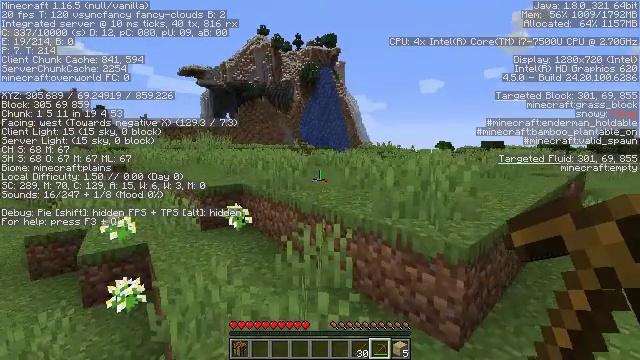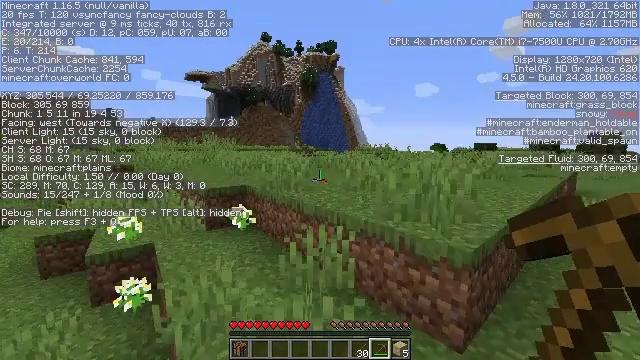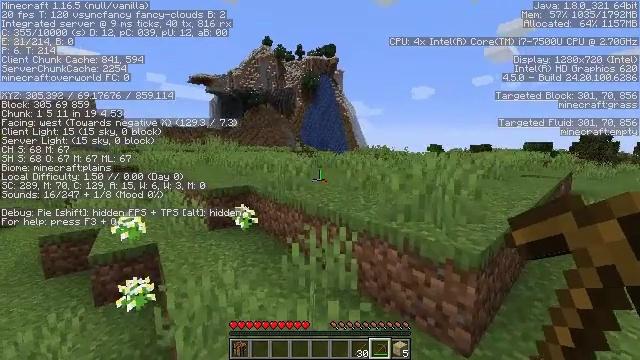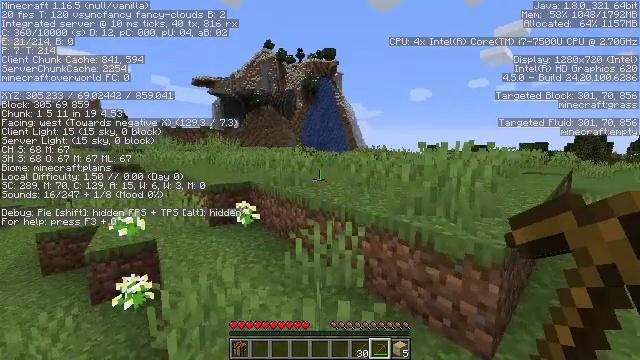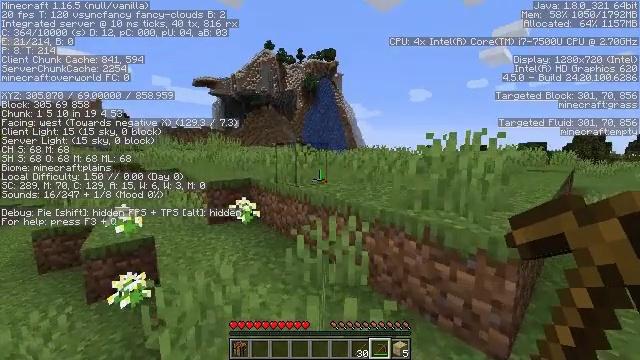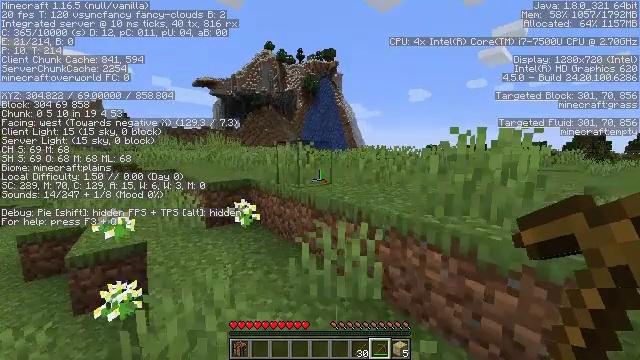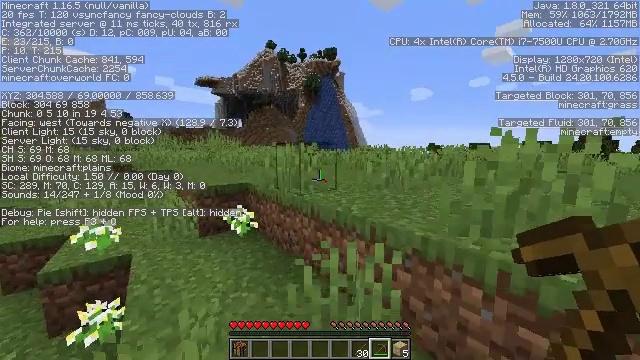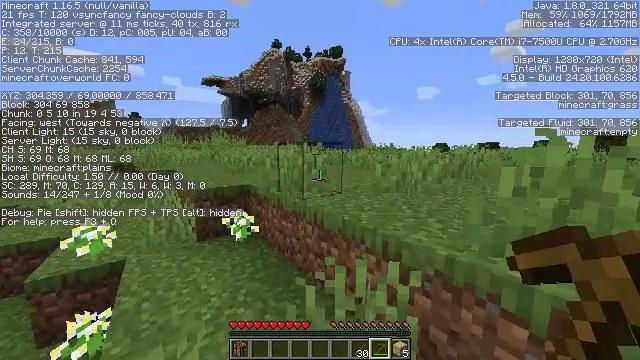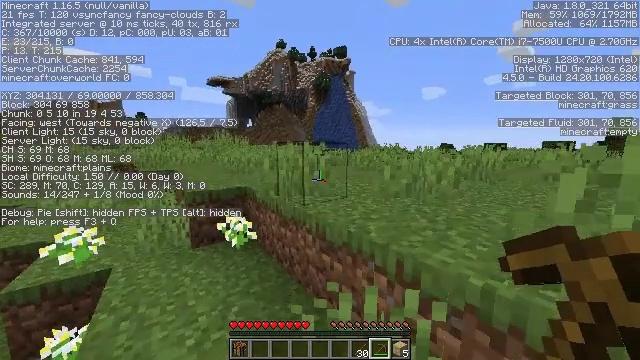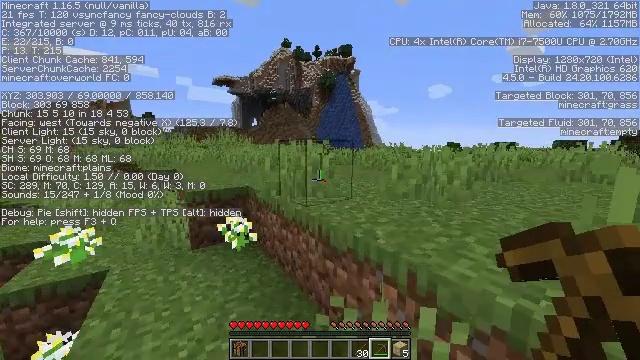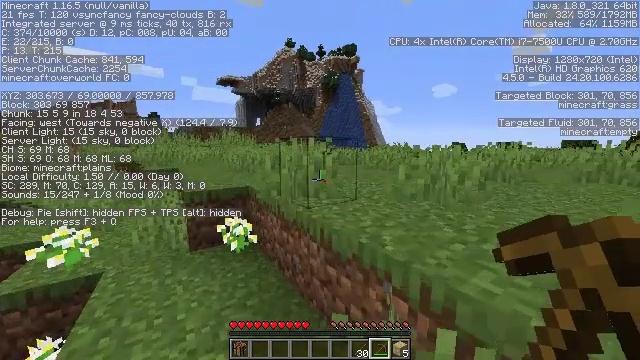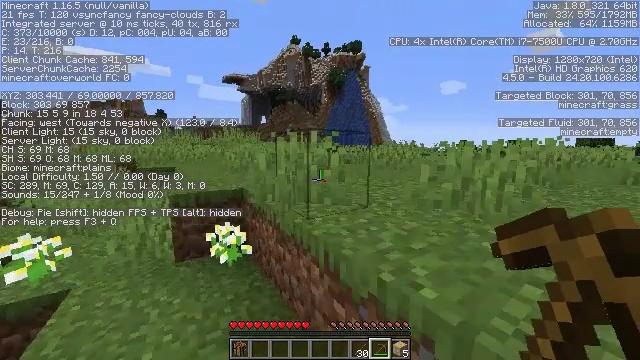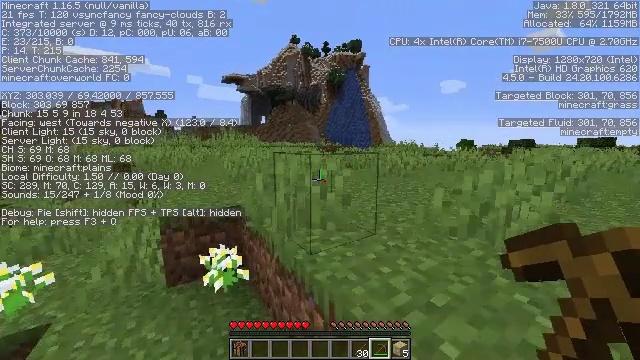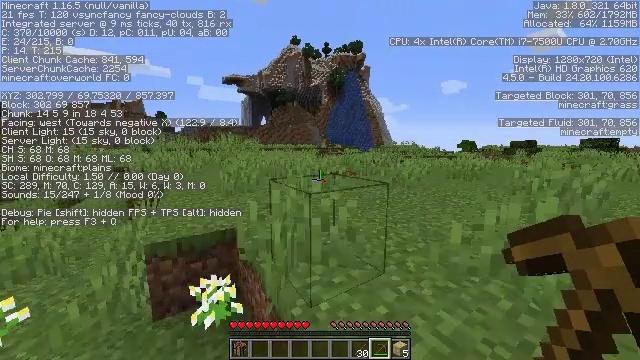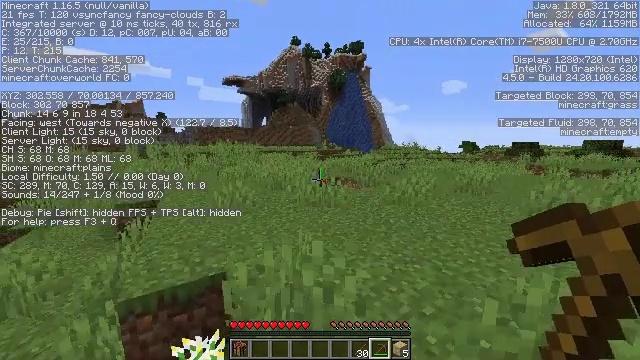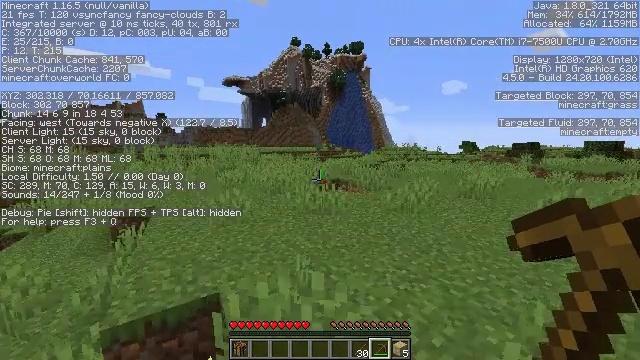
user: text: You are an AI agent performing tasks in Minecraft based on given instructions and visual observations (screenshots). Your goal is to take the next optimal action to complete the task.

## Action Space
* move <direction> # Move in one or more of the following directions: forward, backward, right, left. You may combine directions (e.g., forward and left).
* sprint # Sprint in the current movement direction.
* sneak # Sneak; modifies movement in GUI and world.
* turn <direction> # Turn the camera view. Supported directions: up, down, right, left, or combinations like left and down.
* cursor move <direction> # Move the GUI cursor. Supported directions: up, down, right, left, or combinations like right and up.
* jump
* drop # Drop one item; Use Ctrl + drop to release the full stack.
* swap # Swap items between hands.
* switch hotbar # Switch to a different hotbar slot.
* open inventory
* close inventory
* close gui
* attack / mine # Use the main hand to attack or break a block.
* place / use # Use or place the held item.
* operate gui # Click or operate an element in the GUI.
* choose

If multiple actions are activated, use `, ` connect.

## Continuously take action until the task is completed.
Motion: motion action
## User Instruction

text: Harvest grass block to clear the area.
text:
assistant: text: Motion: move forward, sprint
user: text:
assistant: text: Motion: move forward, sprint
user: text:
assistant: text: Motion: move forward, sprint
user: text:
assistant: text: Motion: move forward, sprint
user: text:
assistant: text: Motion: move forward, sprint
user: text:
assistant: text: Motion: move forward, sprint
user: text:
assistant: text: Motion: move forward, sprint, turn left
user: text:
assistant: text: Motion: move forward, sprint, turn left
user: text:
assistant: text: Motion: move forward, sprint, turn left
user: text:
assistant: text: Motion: move forward, sprint
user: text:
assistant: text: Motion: move forward, sprint, turn left
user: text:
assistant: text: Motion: move forward, sprint, jump
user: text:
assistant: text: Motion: move forward, sprint, jump
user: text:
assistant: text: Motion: move forward, sprint, jump
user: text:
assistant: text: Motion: move forward, sprint, jump
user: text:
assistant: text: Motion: move forward, sprint, jump
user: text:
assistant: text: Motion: move forward, sprint
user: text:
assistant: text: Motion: move forward, sprint
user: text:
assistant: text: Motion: move forward, sprint
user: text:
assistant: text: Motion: move forward, sprint
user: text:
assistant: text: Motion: move forward, sprint
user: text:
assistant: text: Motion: move forward, sprint
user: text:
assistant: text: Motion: move forward, sprint
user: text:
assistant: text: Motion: move forward, sprint
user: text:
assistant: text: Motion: move forward, sprint
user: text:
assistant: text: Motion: move forward and move right, sprint
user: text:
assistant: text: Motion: move forward and move right, sprint, turn down
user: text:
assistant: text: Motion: move forward and move right, sprint, turn left and down
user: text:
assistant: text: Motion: move forward and move right, sprint, turn left and down
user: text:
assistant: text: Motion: move forward and move right, sprint